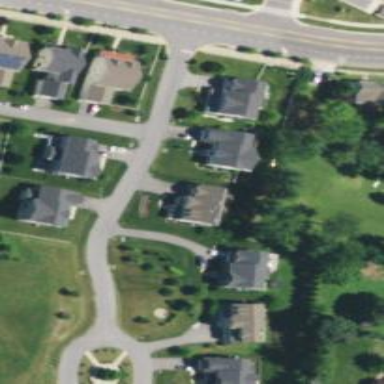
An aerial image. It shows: Alley classified as service road.